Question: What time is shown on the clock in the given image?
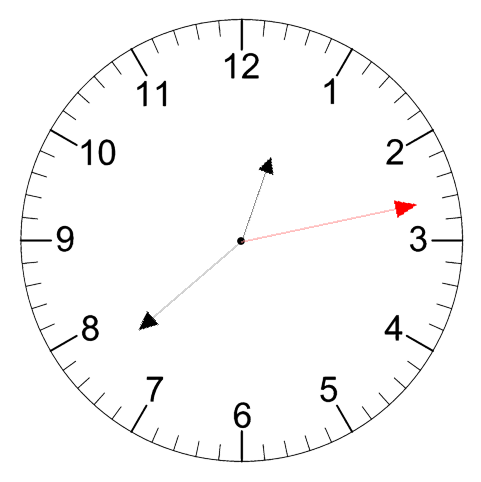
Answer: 12:38:13